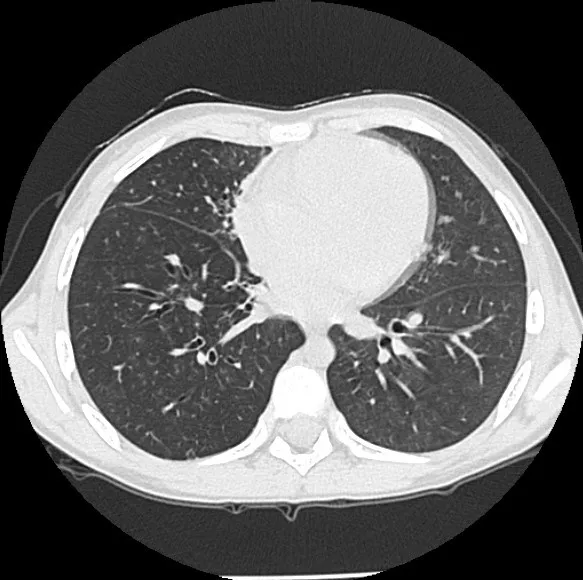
Representative high resolution CT chest slices demonstrating 'mild' bronchiectasis of the right lower lobe with partial collapse of right middle lobe. Bronchiectasis also present in the right middle lobe is not clearly demonstrated here.
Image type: radiology (ct)